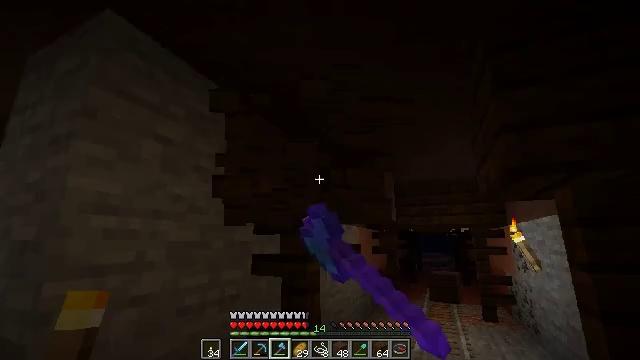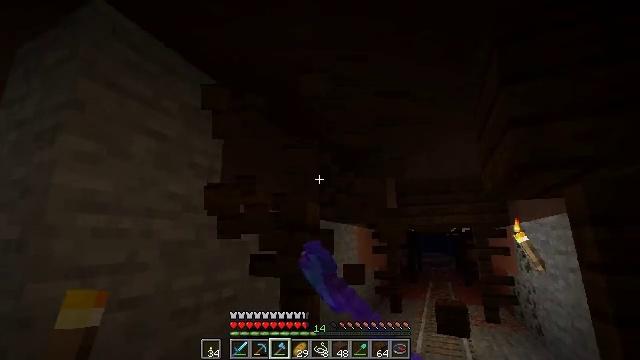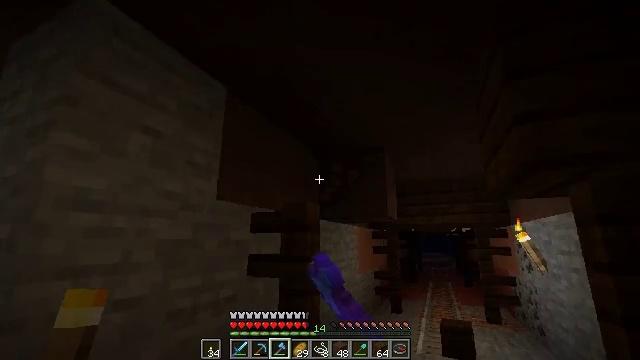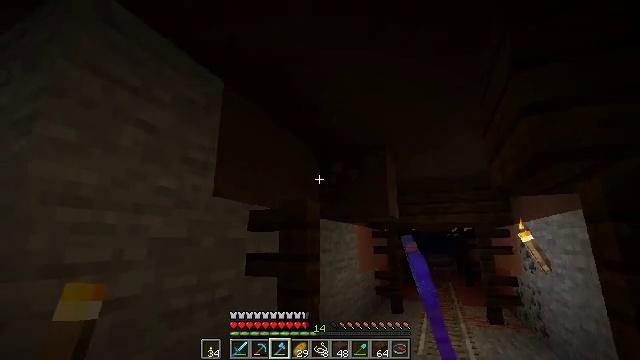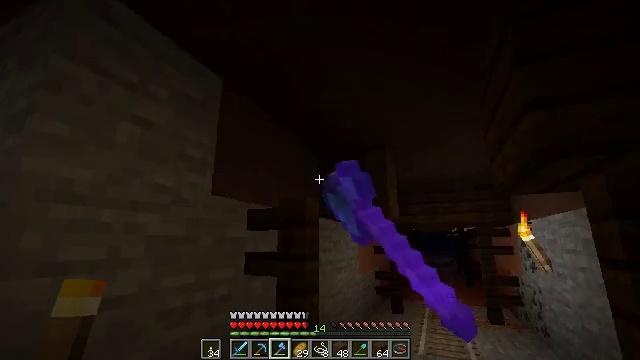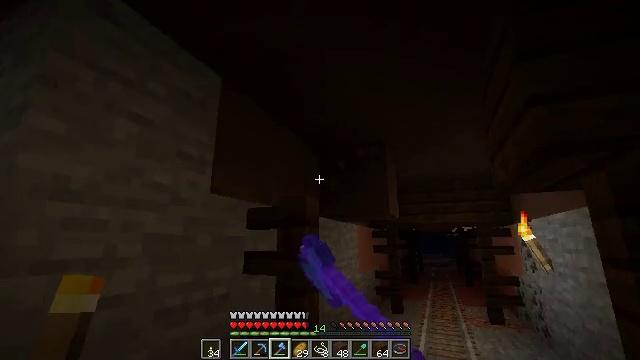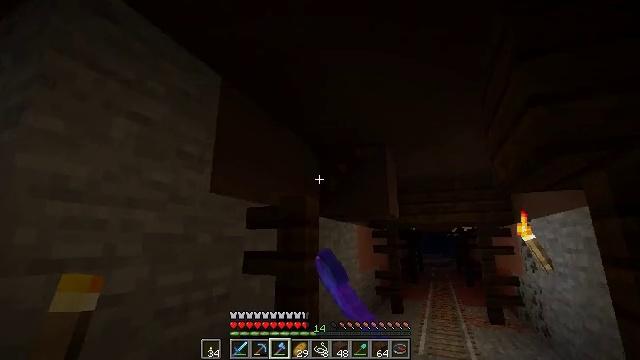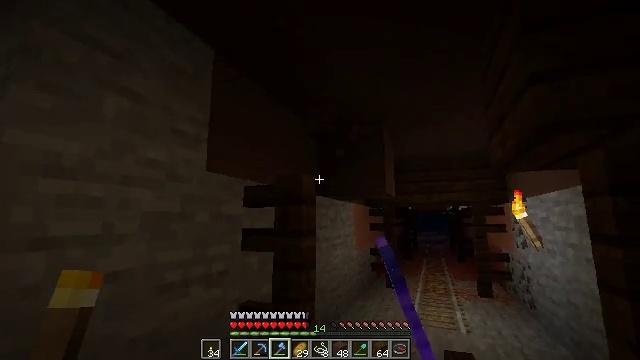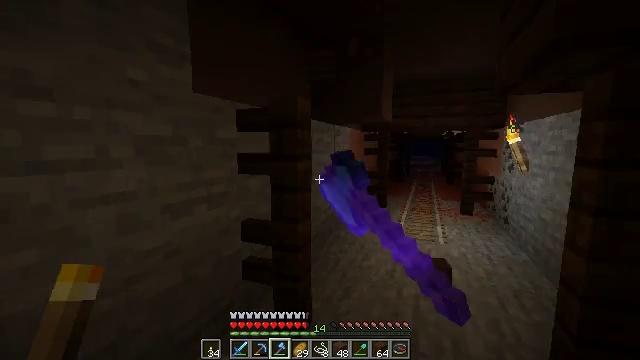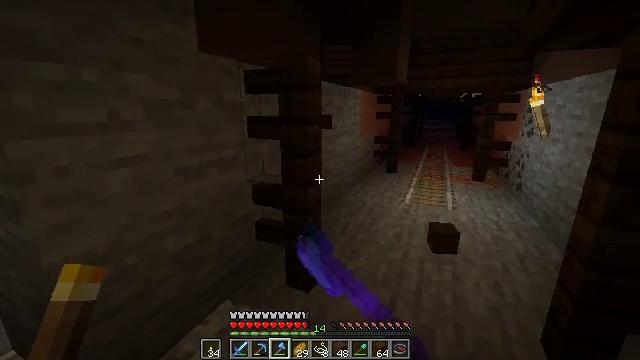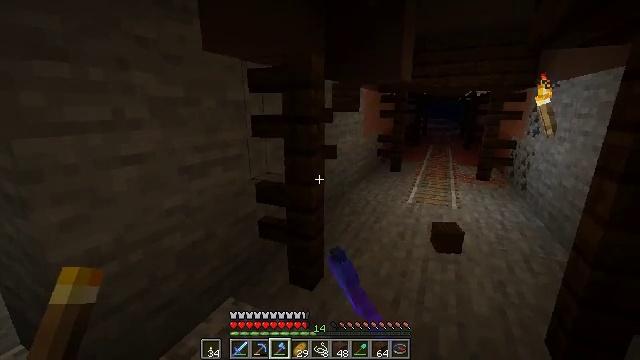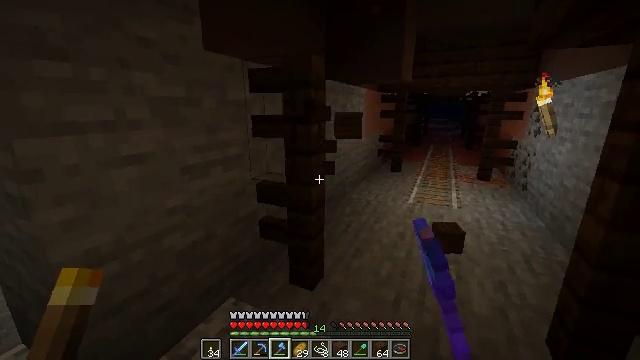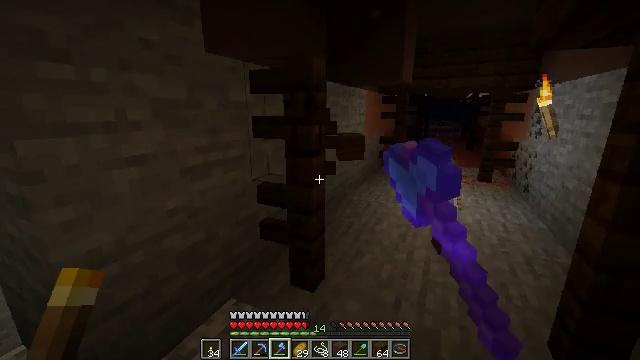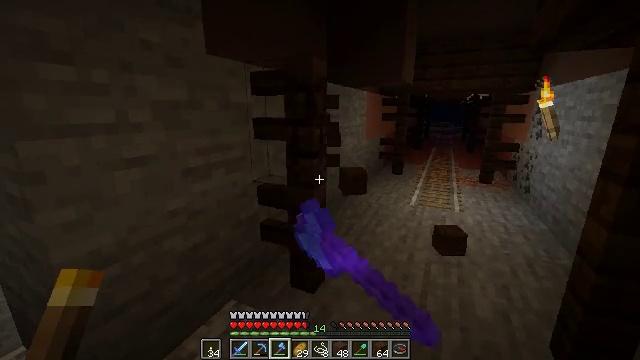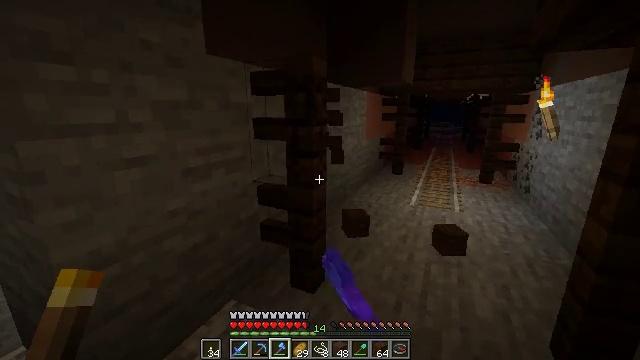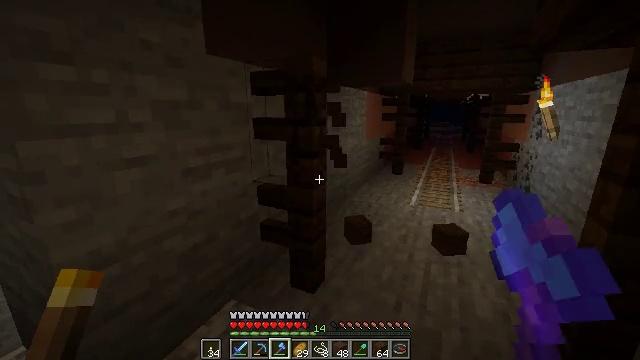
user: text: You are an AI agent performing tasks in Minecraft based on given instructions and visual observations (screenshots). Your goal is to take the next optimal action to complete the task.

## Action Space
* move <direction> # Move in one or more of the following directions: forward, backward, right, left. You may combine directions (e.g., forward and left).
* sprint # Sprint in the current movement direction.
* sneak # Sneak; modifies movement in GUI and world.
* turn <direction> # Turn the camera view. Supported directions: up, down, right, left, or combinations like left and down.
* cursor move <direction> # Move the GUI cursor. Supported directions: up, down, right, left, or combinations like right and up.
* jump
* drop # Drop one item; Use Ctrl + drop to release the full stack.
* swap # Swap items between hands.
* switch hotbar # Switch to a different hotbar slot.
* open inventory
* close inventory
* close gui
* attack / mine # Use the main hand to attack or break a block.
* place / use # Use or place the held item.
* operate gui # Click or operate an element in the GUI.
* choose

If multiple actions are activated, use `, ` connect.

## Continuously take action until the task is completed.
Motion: motion action
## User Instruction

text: Gather materials from the dark oak fence.
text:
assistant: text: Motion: attack / mine
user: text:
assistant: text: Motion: attack / mine
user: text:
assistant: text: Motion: attack / mine
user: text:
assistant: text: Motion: attack / mine
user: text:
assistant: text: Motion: attack / mine
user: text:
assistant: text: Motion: attack / mine
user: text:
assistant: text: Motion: turn down, attack / mine
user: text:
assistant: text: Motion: turn right and down, attack / mine
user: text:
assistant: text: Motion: turn left and down, attack / mine
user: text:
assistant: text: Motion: attack / mine
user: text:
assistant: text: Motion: attack / mine
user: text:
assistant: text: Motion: attack / mine
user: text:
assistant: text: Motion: attack / mine
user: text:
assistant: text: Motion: attack / mine
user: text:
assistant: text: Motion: attack / mine
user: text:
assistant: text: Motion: attack / mine
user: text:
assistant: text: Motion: attack / mine
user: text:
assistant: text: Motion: attack / mine
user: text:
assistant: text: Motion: attack / mine
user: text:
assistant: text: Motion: attack / mine
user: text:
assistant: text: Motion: attack / mine
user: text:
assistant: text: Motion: turn down, attack / mine
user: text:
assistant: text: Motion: turn down, attack / mine
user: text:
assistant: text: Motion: attack / mine
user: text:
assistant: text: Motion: attack / mine
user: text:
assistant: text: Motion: attack / mine
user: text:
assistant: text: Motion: attack / mine
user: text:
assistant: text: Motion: attack / mine
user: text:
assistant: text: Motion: attack / mine
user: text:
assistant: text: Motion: attack / mine